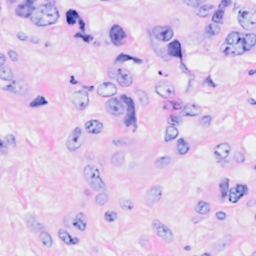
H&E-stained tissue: Breast